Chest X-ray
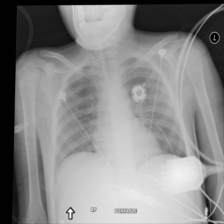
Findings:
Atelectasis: negative
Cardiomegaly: negative
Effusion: negative
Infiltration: positive
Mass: negative
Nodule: negative
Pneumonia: negative
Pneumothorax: negative
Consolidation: negative
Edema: positive
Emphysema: negative
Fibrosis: negative
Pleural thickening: negative
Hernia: negative